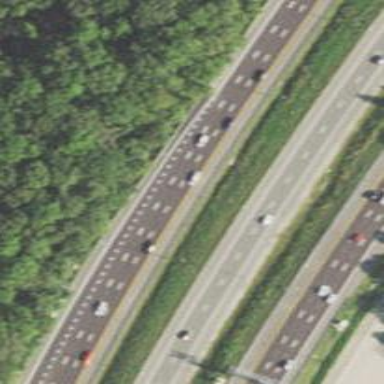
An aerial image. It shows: Motorway junction.